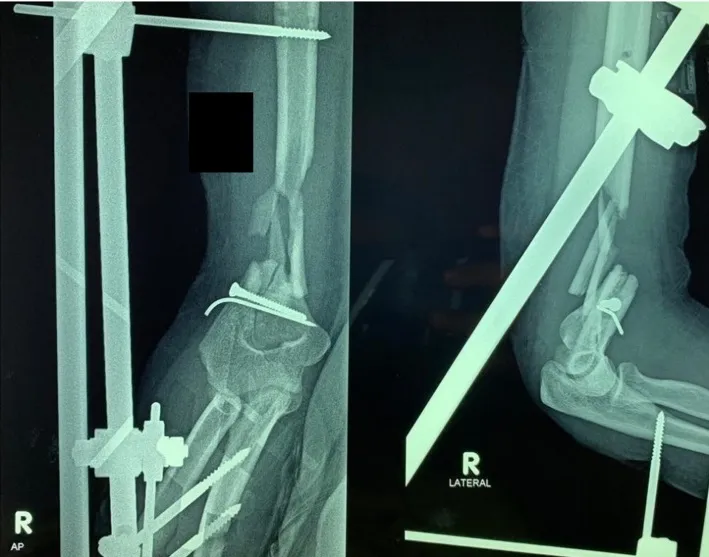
An x-ray made when the patient came to our hospital for the first time. The patient underwent debridement and external fixation in the previous hospital (source: internal documentation).
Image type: radiology (x_ray)